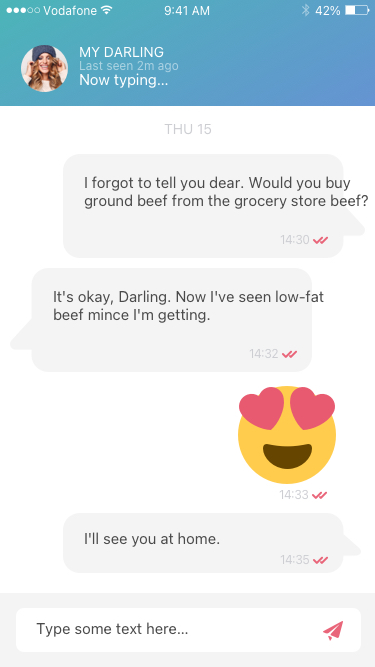
Text in this UI design:
14:33
14:35
I'll see you at home.
14:32
It's okay, Darling. Now I've seen low-fat
beef mince I'm getting.

14:30
I forgot to tell you dear. Would you buy
ground beef from the grocery store beef?
THU 15
Type some text here…
Now typing…
Last seen 2m ago
MY DARLING